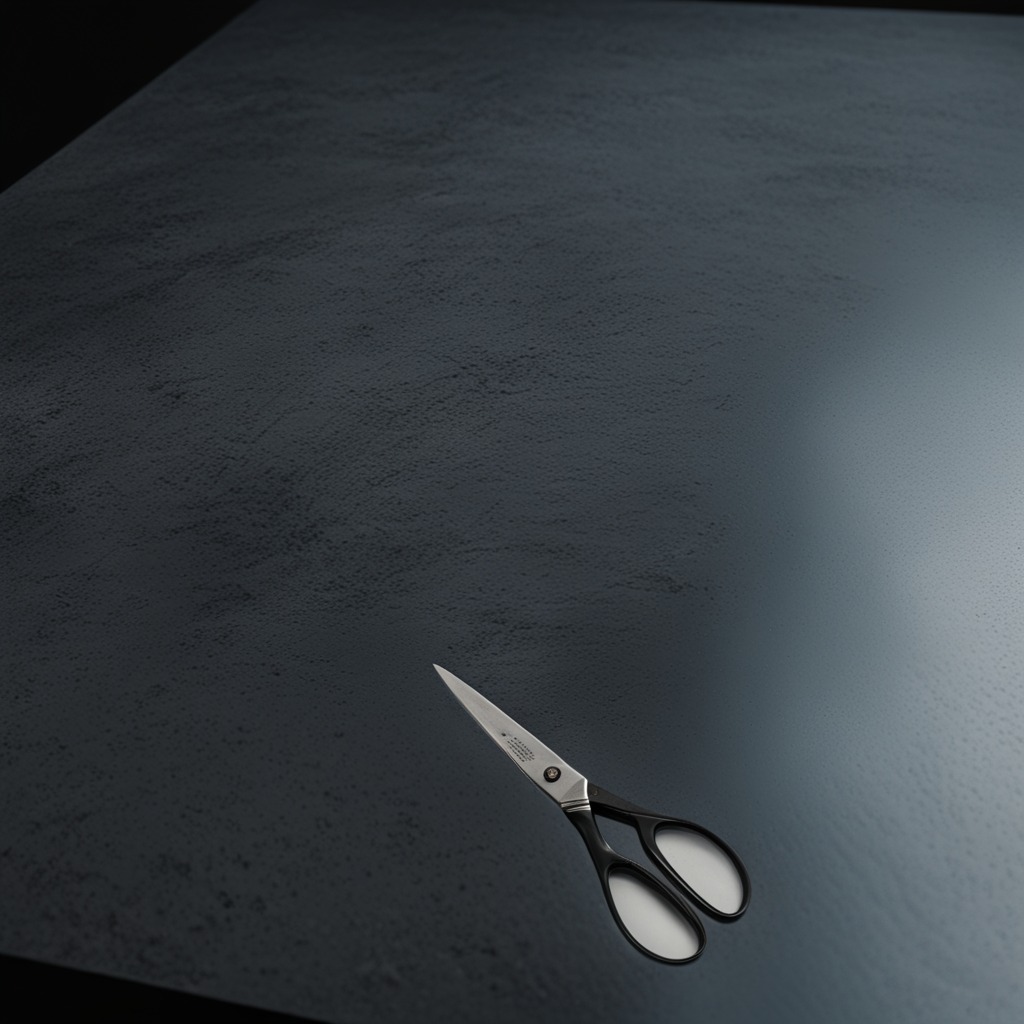
A scissor lying on a clean granite table inside a workshop at night dim ambient light soft shadows worn but